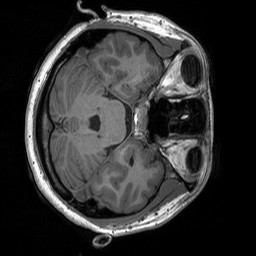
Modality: T1w
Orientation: axial
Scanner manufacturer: siemens
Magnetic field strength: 3 T
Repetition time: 1.76 s
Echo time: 0.0022 s